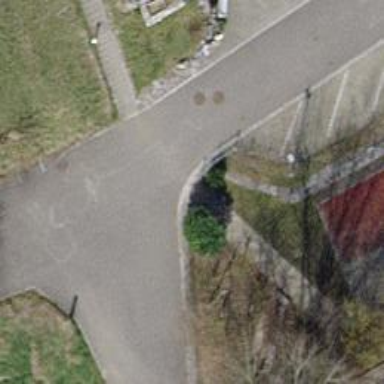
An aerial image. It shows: Gate.